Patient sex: F
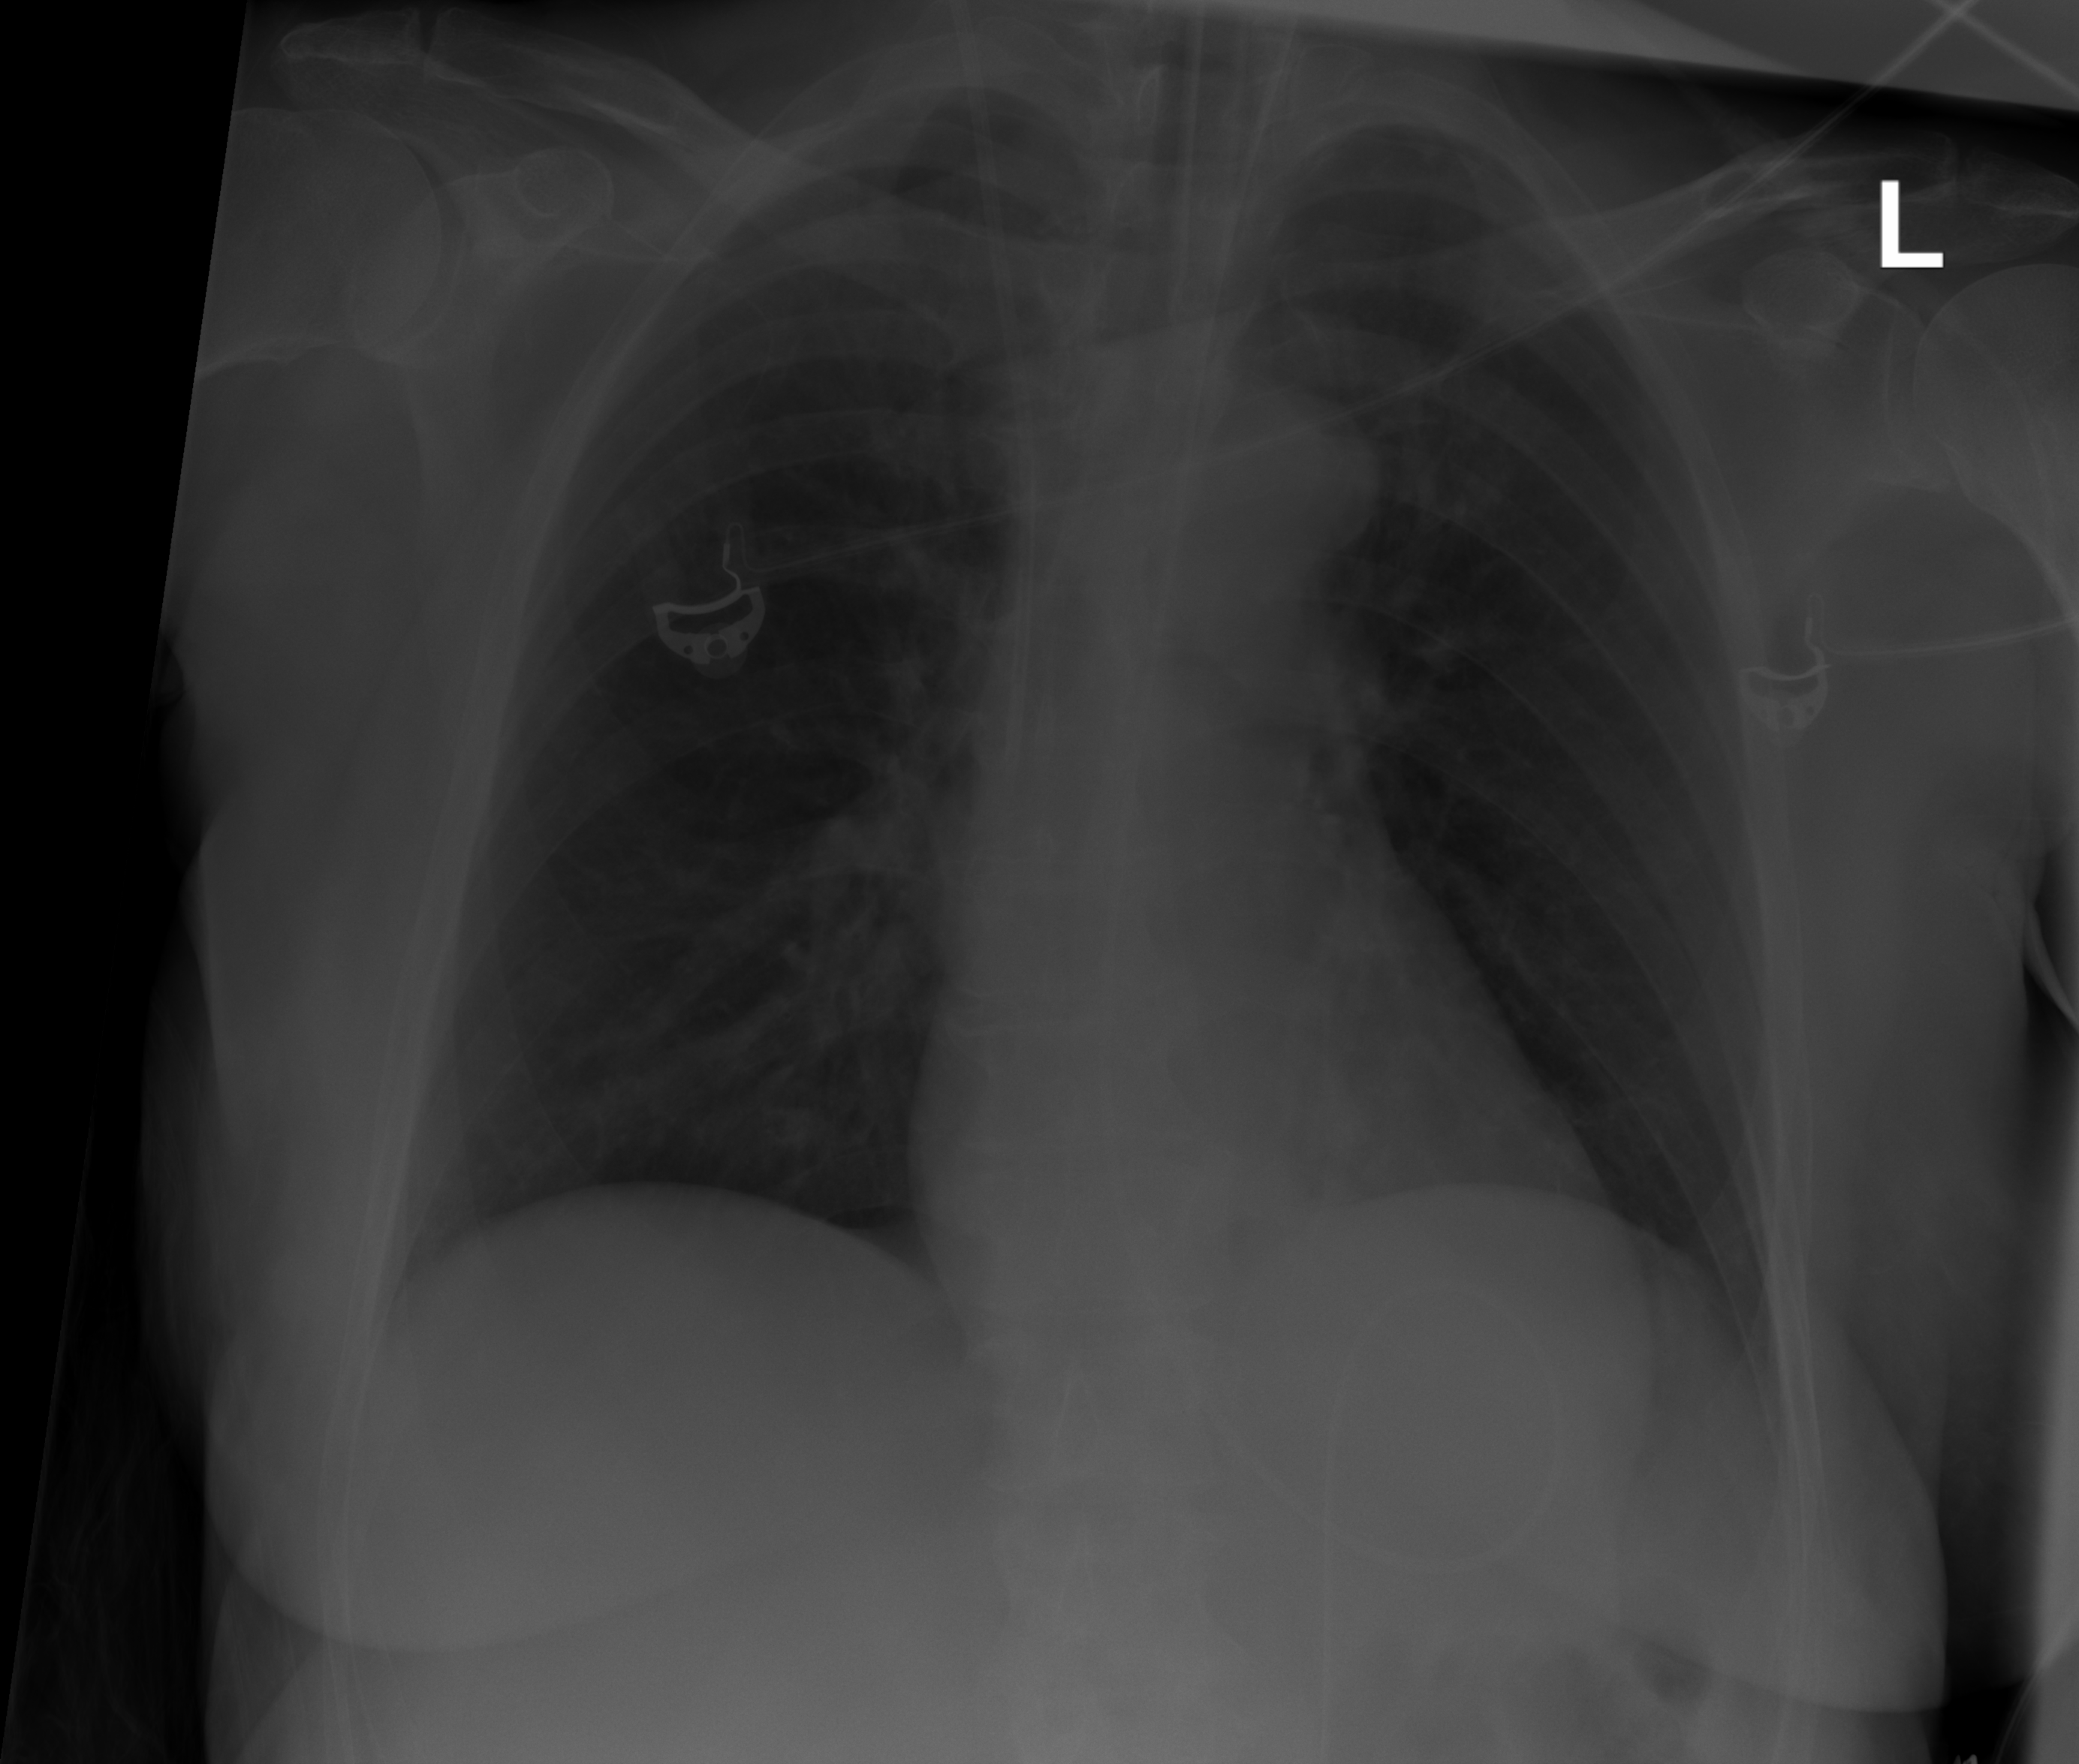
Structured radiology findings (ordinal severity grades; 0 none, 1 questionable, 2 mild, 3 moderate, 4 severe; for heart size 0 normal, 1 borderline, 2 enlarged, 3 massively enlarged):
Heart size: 0
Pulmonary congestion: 0
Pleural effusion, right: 0
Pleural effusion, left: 0
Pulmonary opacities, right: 2
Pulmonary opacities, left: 0
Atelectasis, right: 0
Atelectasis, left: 0